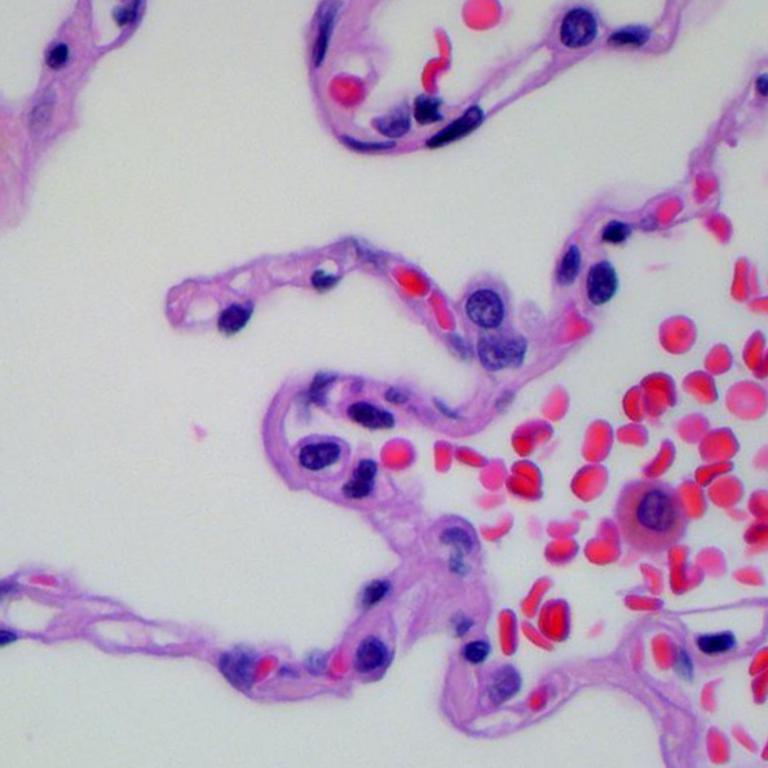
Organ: lung
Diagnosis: benign